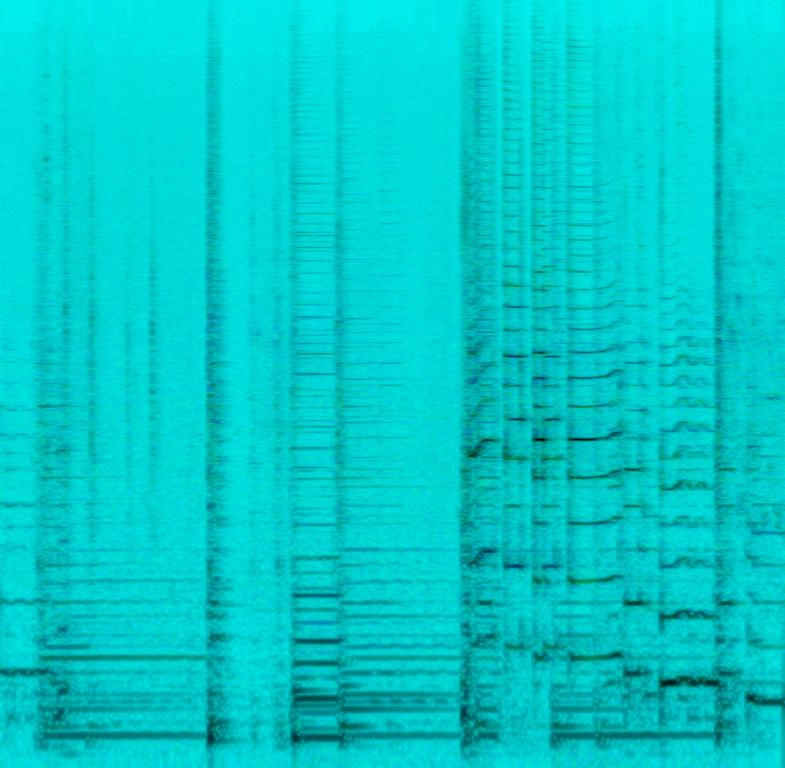
The low quality recording features a cover of a blues song and it consists of subtly strummed, acoustic rhythm guitar, followed by electric guitar solo melody. It sounds passionate, easygoing and cool - like something you would hear in high end bars or blues clubs. The recording is a bit noisy.